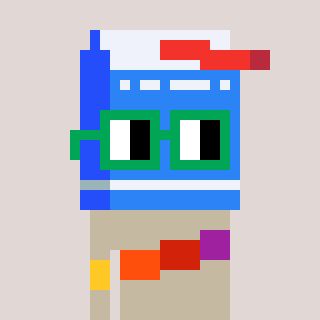
a pixel art character with square green glasses, a milk-shaped head and a bege-colored body on a warm background